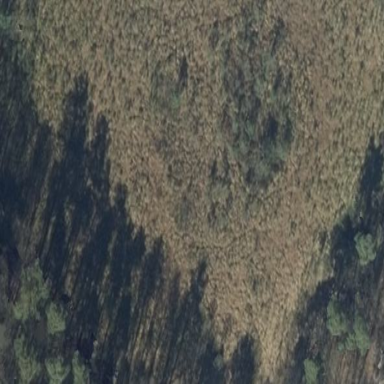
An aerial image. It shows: Bog wetland area.